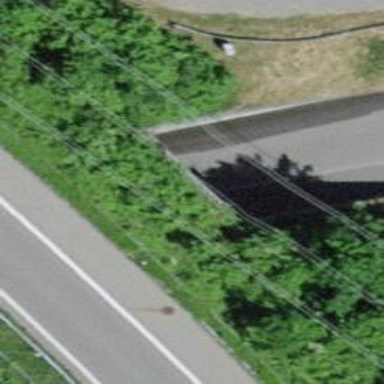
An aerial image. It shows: Unclassified road with tunnel.